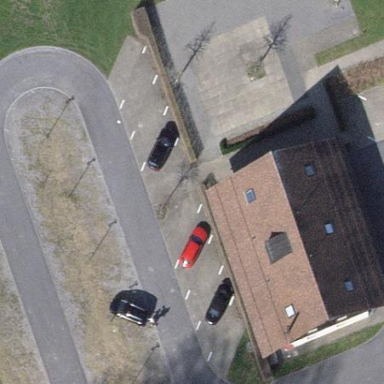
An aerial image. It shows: Street side parking area.